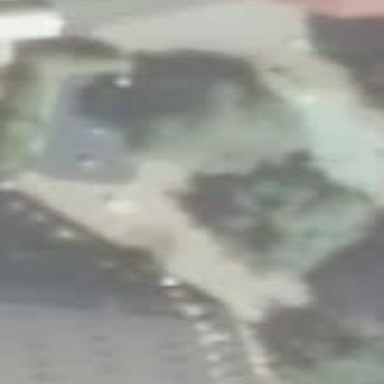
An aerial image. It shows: Playground area for leisure land.